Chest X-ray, PA view. Patient: 61 years old, sex M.
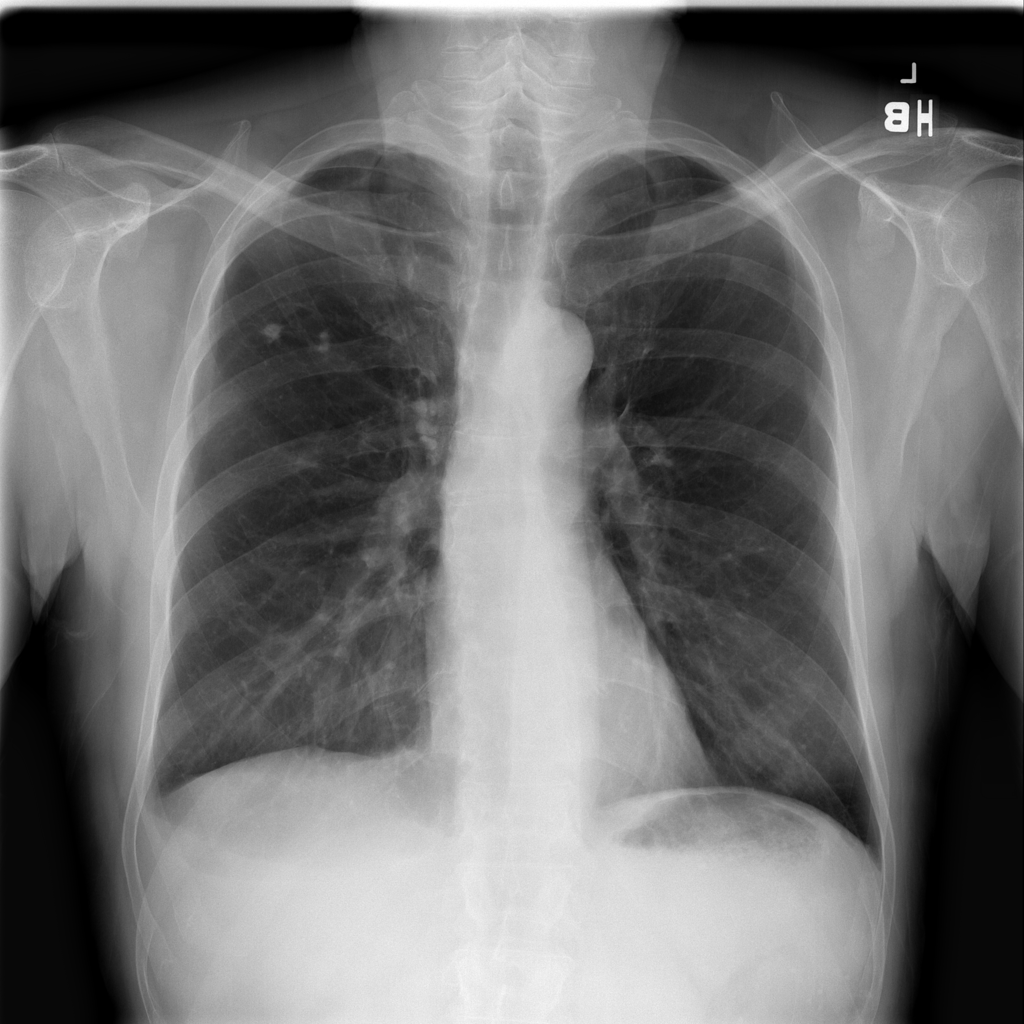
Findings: No Finding